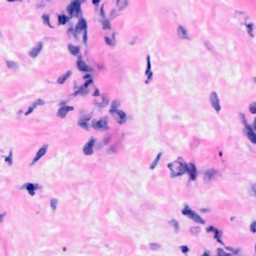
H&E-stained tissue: Breast